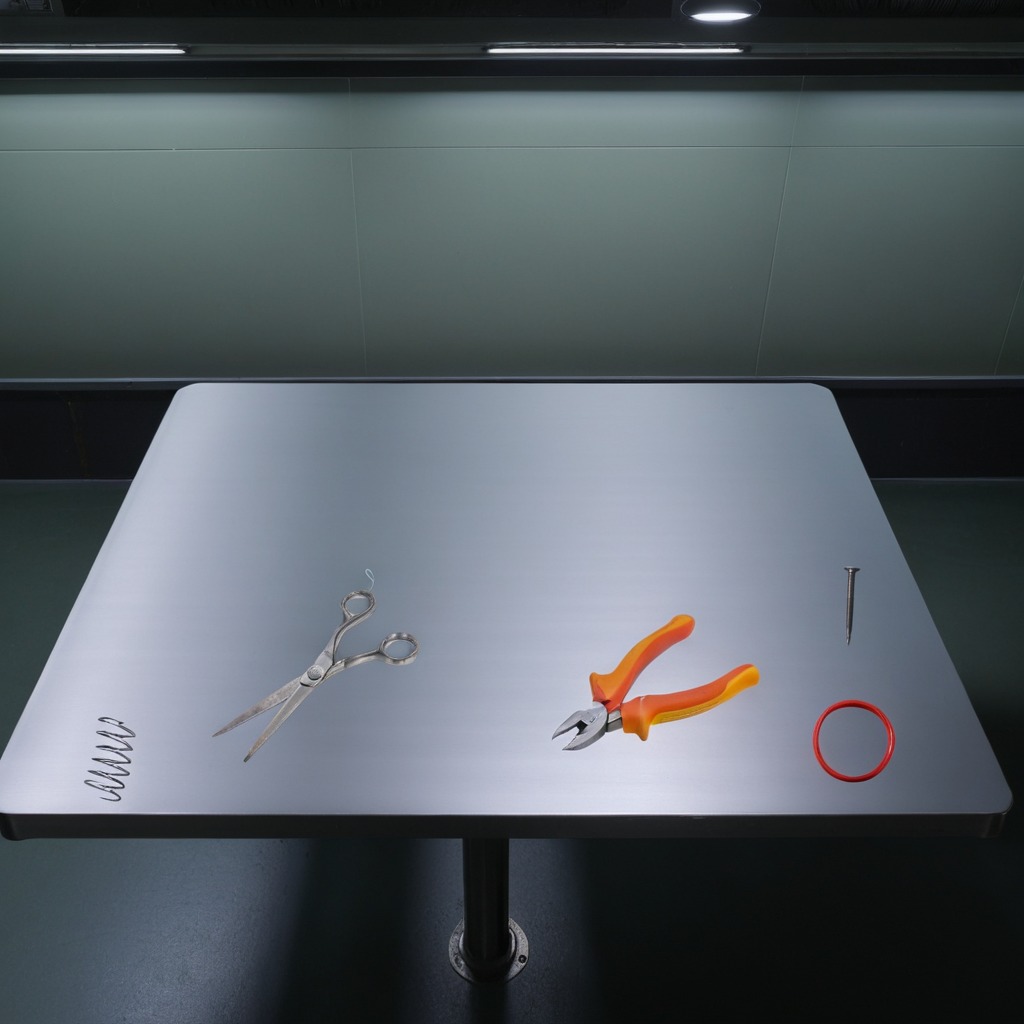
A rubber Oring, an iron nail, pliers, a coiled metal spring, and a pair of scissors are lying on the clean empty table in a railway signal maintenance room.